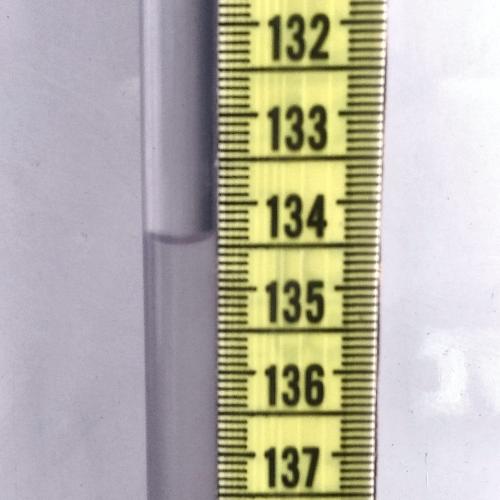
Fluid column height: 134.4 cm